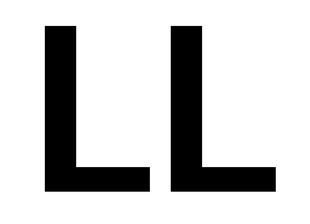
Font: Roboto_SemiBold